Question: I put an image in an image view in xcode and set "scale to fit" mode, but I find that the image doesn't fit the size of the image view. So how can I make the image to fit the size of the image view in ios?
Below is the screenshot of storyboard.

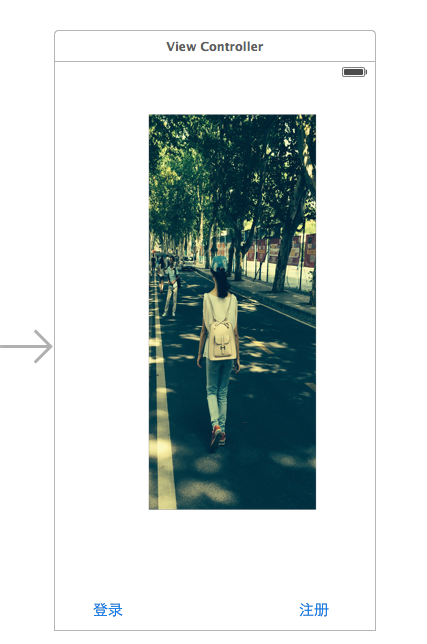
Answer: A couple of methods to play with:
'''
imageView.contentMode = UIViewContentMode.ScaleAspectFill
imageView.contentMode = UIViewContentMode.ScaleAspectFit
'''